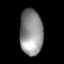
Tissue: lung
Cell type: Epithelial cells
Senescence score: 0.2268
Nuclear area (px): 1035
Mean DAPI intensity: 143.388